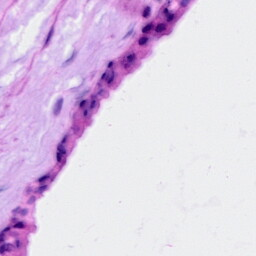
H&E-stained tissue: Ovarian